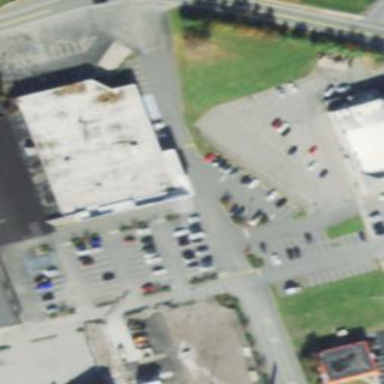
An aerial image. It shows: Retail building housing supermarket.